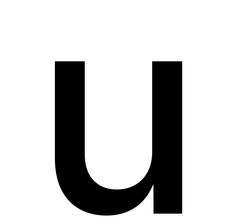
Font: Inter_Medium